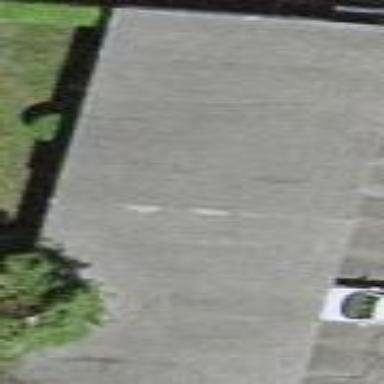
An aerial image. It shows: Garage building.